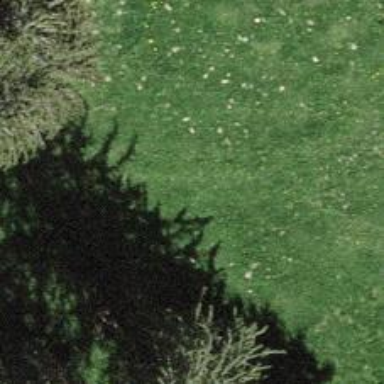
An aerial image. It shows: Path covered in grass.